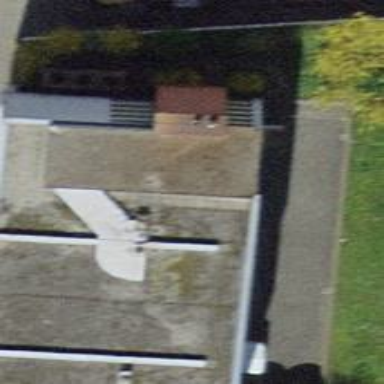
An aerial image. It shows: Bar.